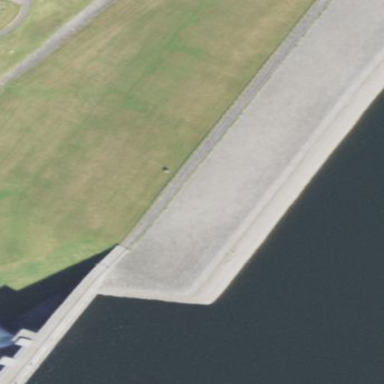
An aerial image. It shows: Dam along waterway.